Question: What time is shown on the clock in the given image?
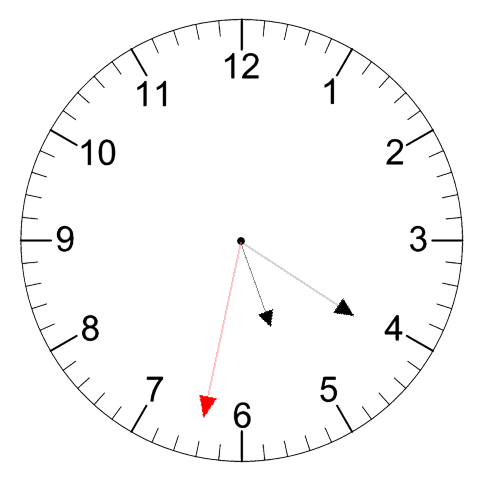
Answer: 05:20:32